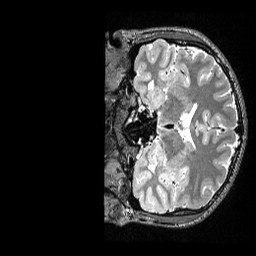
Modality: T2w
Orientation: coronal
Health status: healthy
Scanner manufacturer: siemens
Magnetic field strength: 3 T
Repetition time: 3.2 s
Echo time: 0.565 s